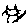
Label: cat